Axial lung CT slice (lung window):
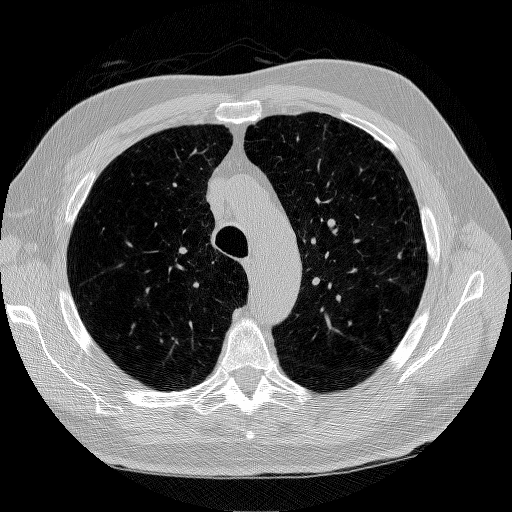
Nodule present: no